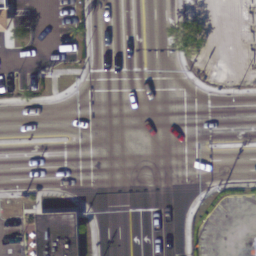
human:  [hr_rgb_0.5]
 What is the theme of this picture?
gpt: intersection

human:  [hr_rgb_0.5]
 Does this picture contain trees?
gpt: yes

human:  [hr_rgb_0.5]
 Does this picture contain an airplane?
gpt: no

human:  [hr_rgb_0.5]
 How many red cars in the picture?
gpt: two

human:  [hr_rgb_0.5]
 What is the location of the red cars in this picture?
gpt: center